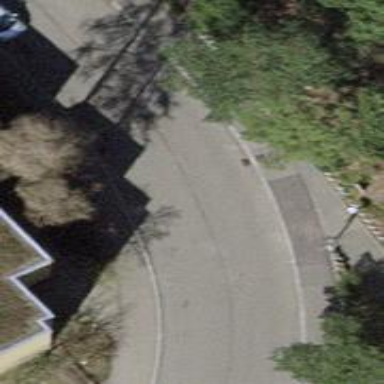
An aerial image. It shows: Residential road with asphalt surface and sidewalks on both sides.